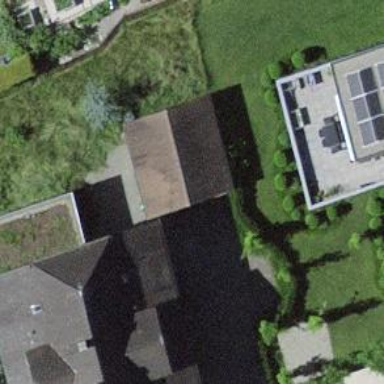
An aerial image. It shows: Garage building.